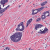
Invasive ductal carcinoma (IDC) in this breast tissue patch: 1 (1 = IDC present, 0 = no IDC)